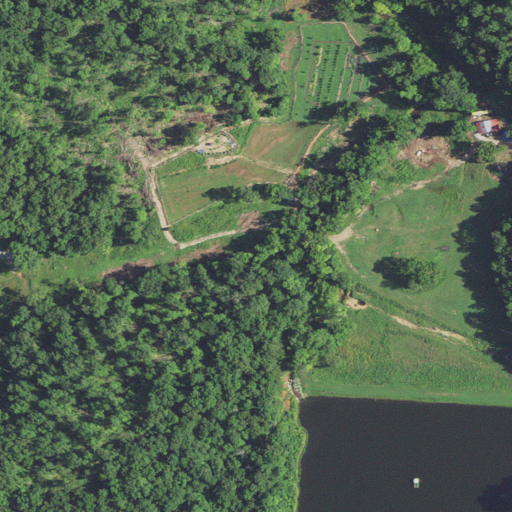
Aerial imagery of valley in Missouri named Ray Hollow containing deciduous forest, pasture, grassland, open water, and open development